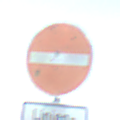
Verkehrszeichen: VerbotDerEinfahrt
Zusatzzeichen unten: BesondereFahrzeugeUndTransportgueter2
Umgebung: Outdoor, Nature
Tageszeit: SunriseSunset
Wetter: Clear
Licht: Natural
Jahreszeit: NotSpecified
Kontrast: HighContrast